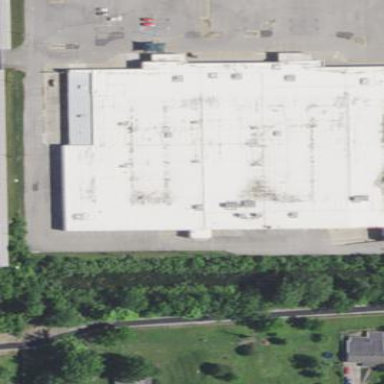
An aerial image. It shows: Building used for storage rental.